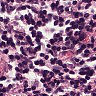
Metastatic tissue present: no